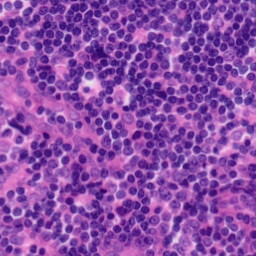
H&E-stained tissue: Tonsil